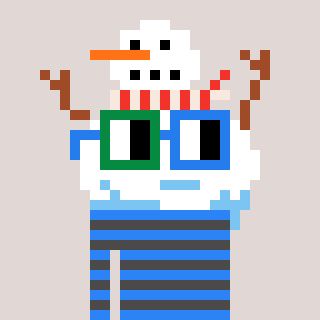
a pixel art character with square green and blue glasses, a snowman-shaped head and a grayscale-colored body on a warm background